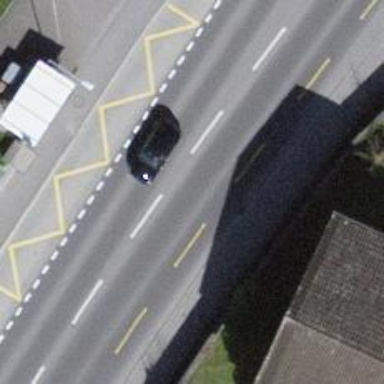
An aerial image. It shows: Secondary road with asphalt surface. There is separate sidewalk and dedicated cycle lane on the left.